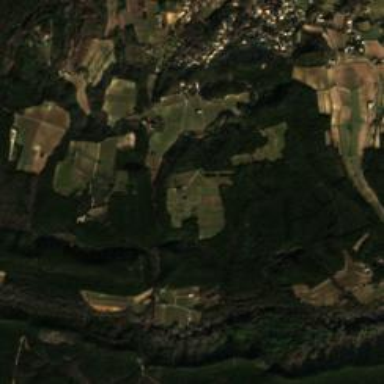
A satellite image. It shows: Beautiful vineyard in the countryside.